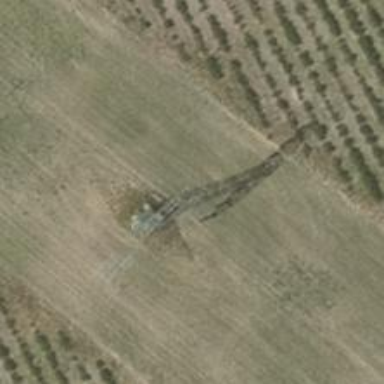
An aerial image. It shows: Power tower.